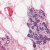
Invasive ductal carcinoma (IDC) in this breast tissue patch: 0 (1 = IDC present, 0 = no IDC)